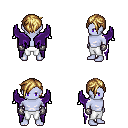
a pixel art fantasy rpg character, male body template, dark elf, purple skin, purple wings, white pants, blonde pixie cut hairstyle, metal gloves, four views (front, back, left, right), 2x2 character sprite sheet, small pixel art, hard edges, no anti-aliasing